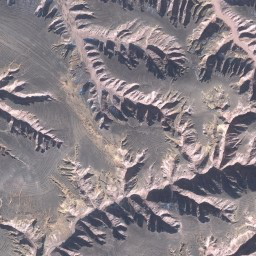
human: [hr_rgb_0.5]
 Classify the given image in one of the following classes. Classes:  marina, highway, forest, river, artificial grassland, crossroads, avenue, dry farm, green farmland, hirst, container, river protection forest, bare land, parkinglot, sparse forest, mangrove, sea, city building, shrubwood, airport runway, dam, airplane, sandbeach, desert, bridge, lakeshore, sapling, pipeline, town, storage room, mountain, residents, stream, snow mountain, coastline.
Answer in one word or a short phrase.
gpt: mountain